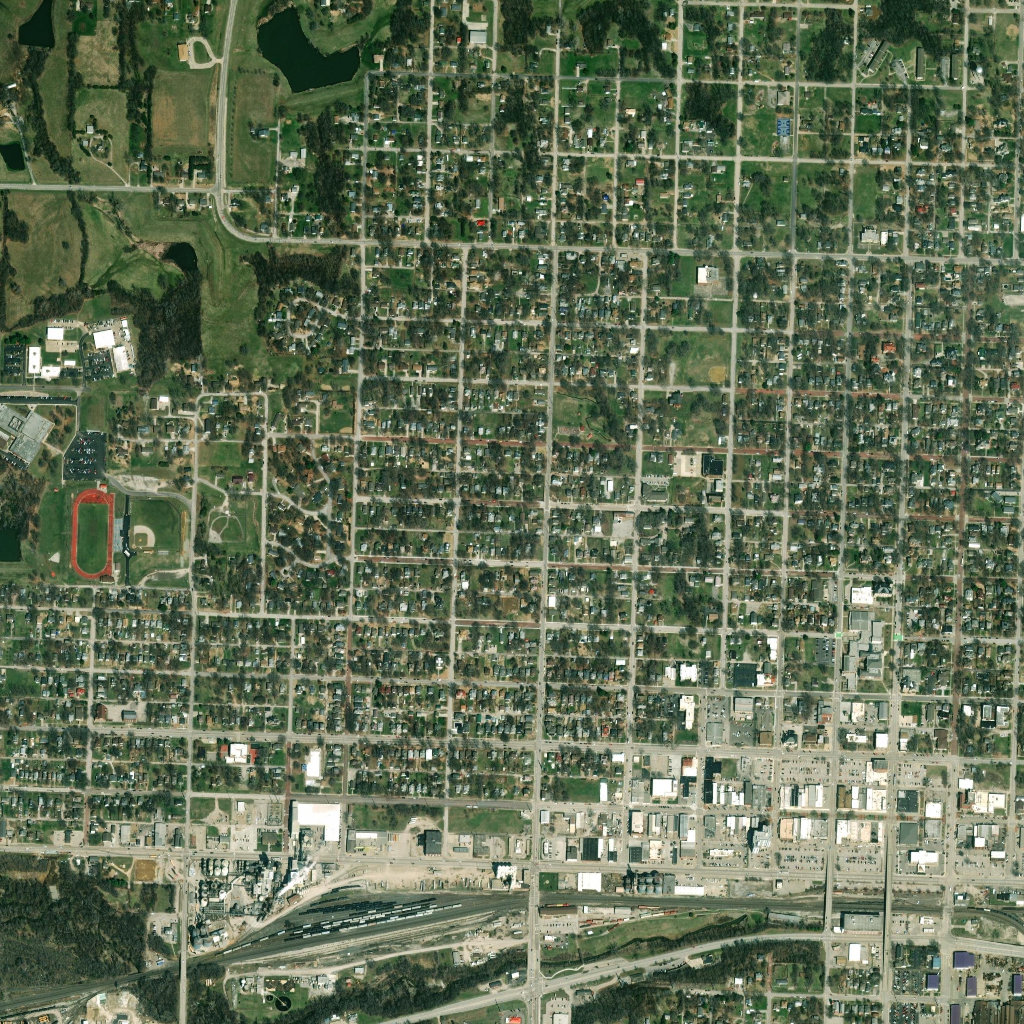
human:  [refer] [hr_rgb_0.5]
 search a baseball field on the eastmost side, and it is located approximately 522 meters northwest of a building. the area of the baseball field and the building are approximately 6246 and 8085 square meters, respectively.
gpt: <box>[[66, 32, 70, 37, 0]]</box>